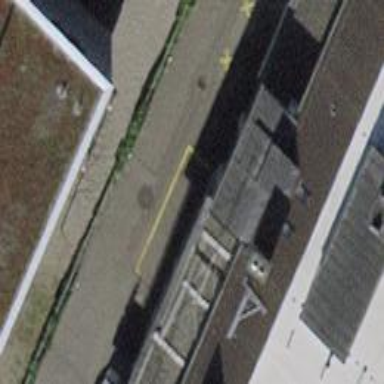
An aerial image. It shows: Building with shed for bicycle parking.